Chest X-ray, PA view. Patient: 48 years old, sex F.
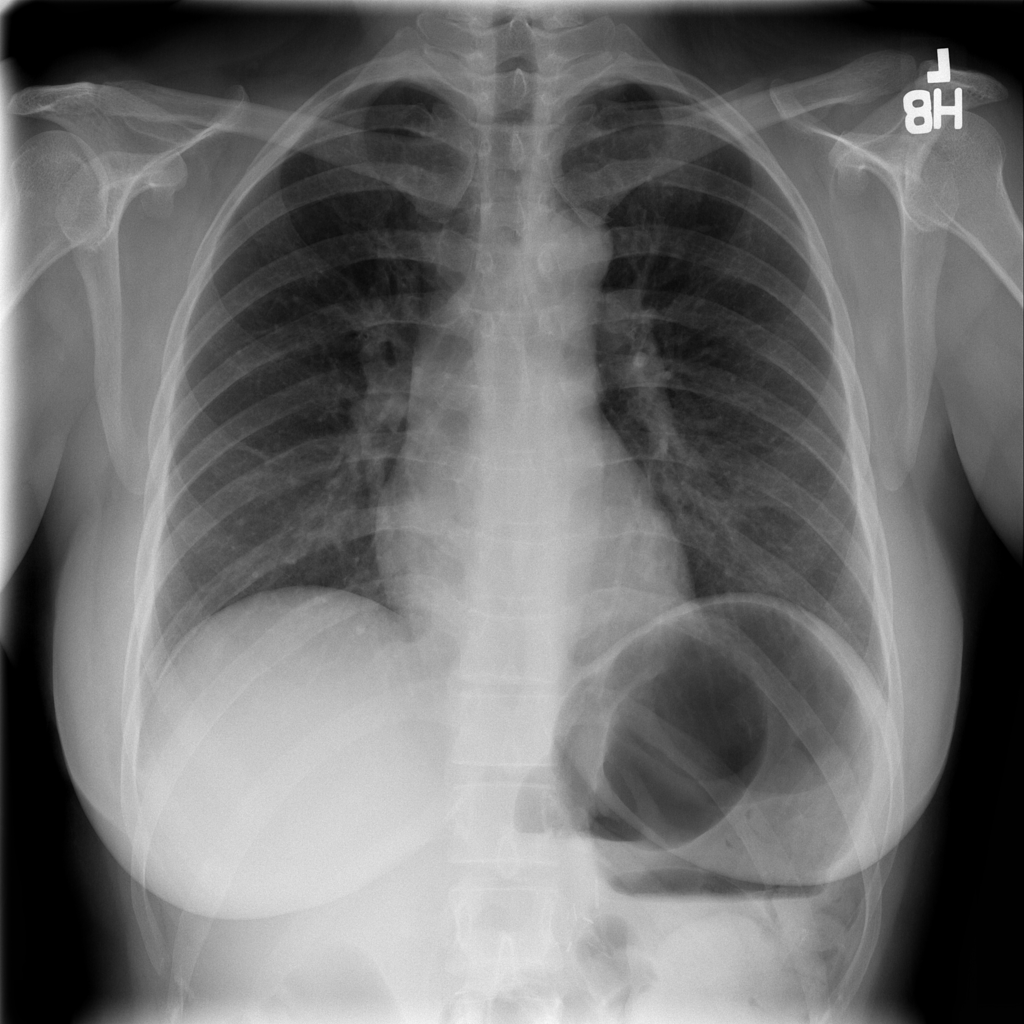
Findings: No Finding